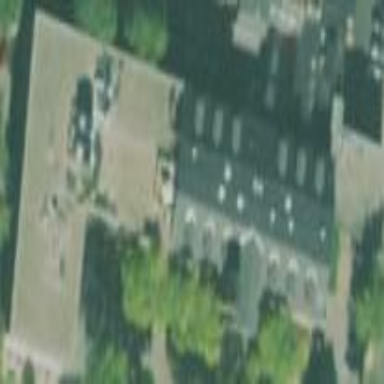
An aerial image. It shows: Office building with flat roof.